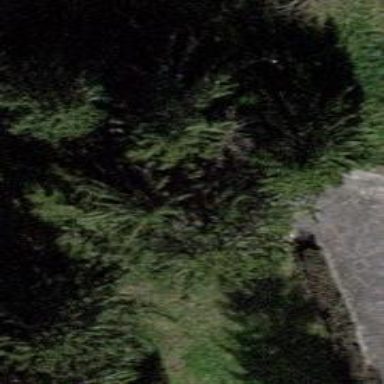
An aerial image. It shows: Evergreen tree with needle-leaved leaves.